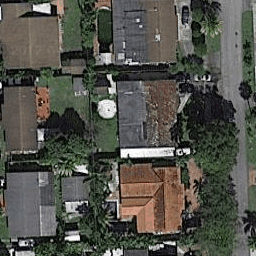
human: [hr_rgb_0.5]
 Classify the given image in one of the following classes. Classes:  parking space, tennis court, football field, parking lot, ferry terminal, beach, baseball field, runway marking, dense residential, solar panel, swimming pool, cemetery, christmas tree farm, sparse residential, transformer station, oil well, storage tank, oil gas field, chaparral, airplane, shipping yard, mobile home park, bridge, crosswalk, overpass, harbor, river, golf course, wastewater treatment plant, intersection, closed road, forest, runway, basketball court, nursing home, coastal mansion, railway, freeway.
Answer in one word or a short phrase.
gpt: dense residential